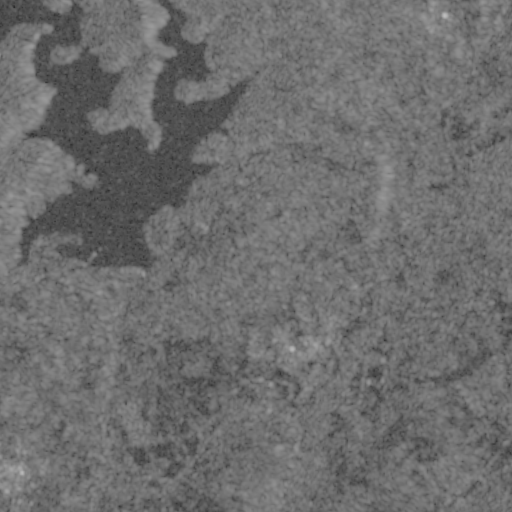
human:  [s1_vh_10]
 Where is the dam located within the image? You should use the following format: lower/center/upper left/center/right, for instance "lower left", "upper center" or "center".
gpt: The dam is located in the center left of the image.
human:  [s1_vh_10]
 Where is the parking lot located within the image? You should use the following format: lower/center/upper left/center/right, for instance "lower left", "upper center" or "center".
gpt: The parking lot is located in the upper left of the image.
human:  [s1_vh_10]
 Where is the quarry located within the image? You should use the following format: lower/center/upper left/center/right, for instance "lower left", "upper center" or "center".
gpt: There is no quarry in the image.

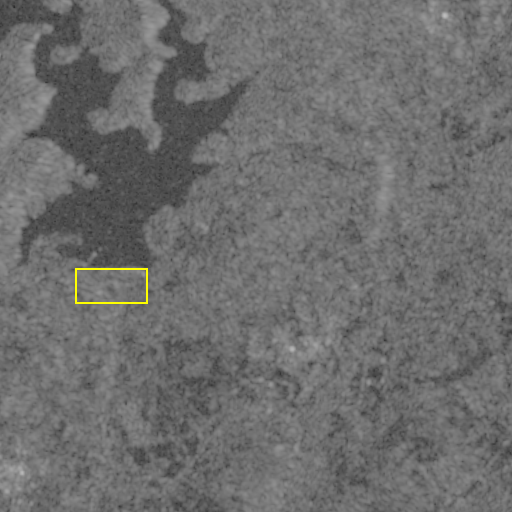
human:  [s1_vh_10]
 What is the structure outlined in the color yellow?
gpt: The structure outlined in yellow is a dam.
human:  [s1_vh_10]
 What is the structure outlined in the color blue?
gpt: There is no blue outline.